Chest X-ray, AP view. Patient: 43 years old, sex M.
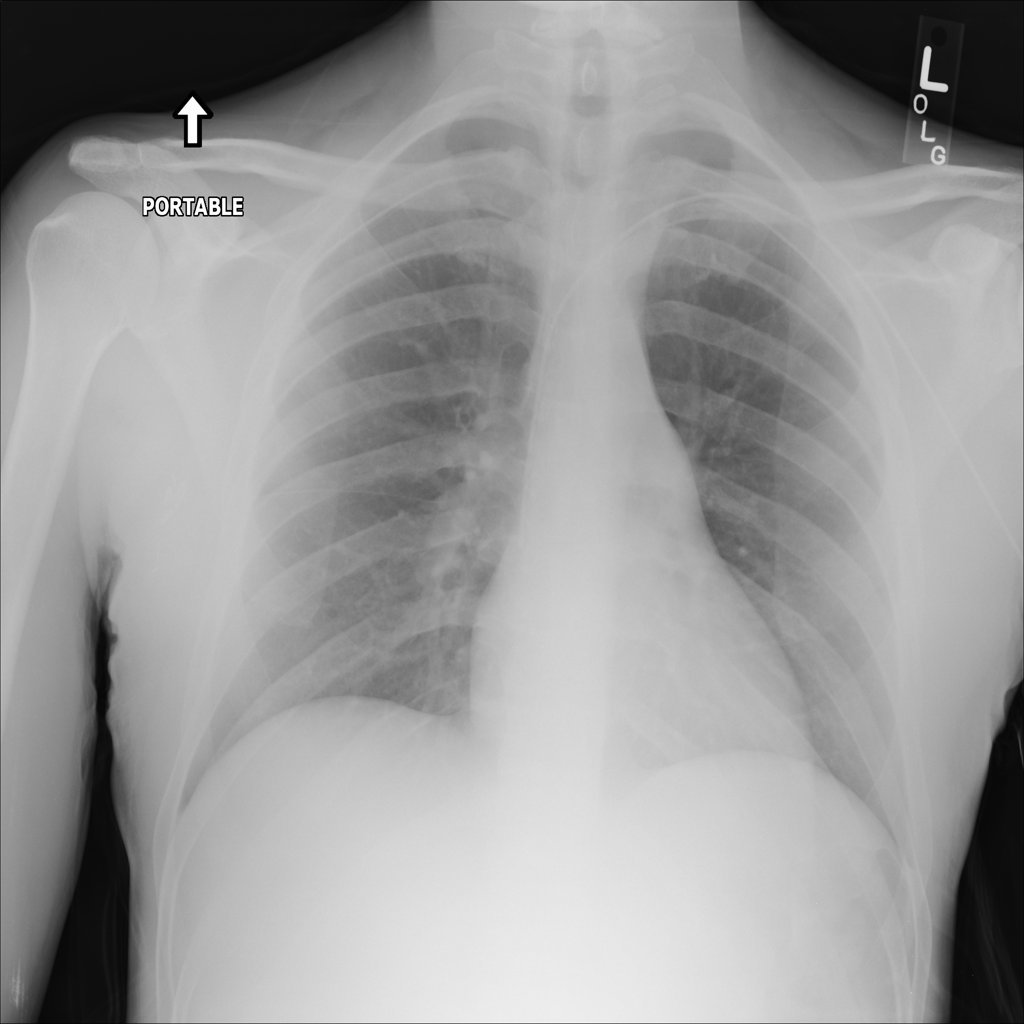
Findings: No Finding